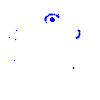
Particle: pion